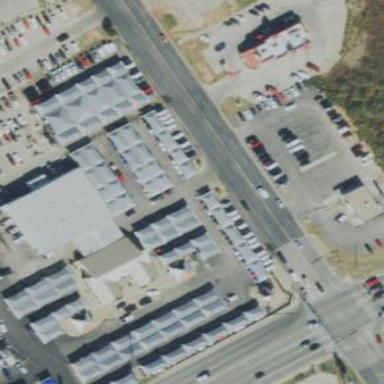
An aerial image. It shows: Building housing car shop.